Question: I have a Datagridview with cells that contains varchar values with HH:mm format, when I need to do a sum of these values I use the function
'''
private void CalcTime
{
string span = dataGridView1.Columns["Horas"].ToString();
double seconds = 0;
seconds = dataGridView1.Rows
.Cast<DataGridViewRow>()
.AsEnumerable()
.Sum(x => TimeSpan.Parse((x.Cells["Horas"].Value.ToString())).TotalSeconds);
string somat = "";
double segundosc = seconds;
somat = string.Format(
"{0:00}:{1:00}",
segundosc / 3600,
(segundosc / 60) % 60,
segundosc % 60);
}
'''
If the values are like 01:00 or 03:00 it's all right but if I had values like 01:30 the sum doesn't work. As below:
How can I make it work right?
Regards
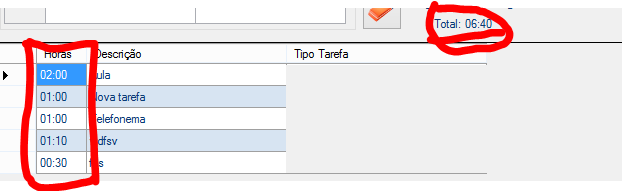
Answer: The problem is that the sum of the seconds will be 20400 and when you divide that by 3600 you'll get 5.666666. And because your variable is a 'double' and you are using the format '{0:00}', the value will get rounded. You either need to cast the sum to 'int' or use 'Math.Floor'.
'''
int seconds = (int)dataGridView1.Rows
.Cast<DataGridViewRow>()
.AsEnumerable()
.Sum(x => TimeSpan.Parse((x.Cells["Horas"].Value.ToString())).TotalSeconds);
'''
OR
'''
somat = string.Format(
"{0:00}:{1:00}",
Math.Floor(segundosc / 3600),
(segundosc / 60) % 60);
'''
Also you don't need the last parameter in your 'string.Format'.
Another option is to convert back to 'TimeSpan' with 'TimeSpan.FromSeconds'.
'''
double seconds = dataGridView1.Rows
.Cast<DataGridViewRow>()
.AsEnumerable()
.Sum(x => TimeSpan.Parse((x.Cells["Horas"].Value.ToString())).TotalSeconds);
TimeSpan totalTime = TimeSpan.FromSeconds(seconds);
string somat = totalTime.ToString(@"hh\:mm");
'''